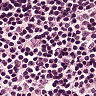
Metastatic tissue present: no